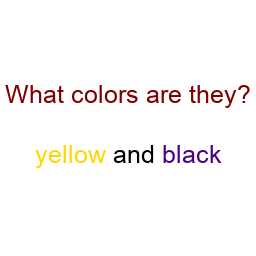
Color: gold, indigo
Color name shown: yellow, black
Background color: white
Question text color: maroon